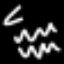
Label: squiggle